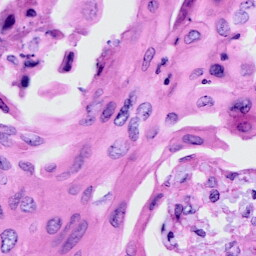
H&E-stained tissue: Cervix